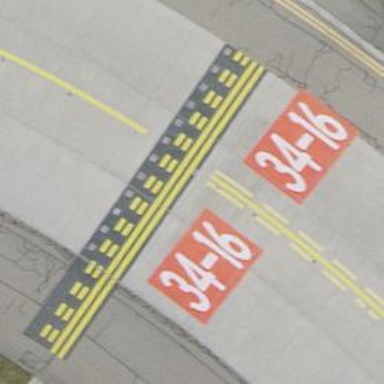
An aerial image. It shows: Runway holding position.